Interaction volume radius: 5 \u00c5
Interaction volume height: 10 \u00c5
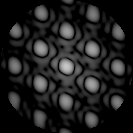
Disorder parameter: 0.1152